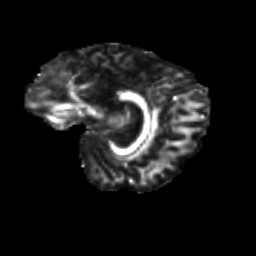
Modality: FA
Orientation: sagittal
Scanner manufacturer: siemens
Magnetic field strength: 3 T
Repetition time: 9.2 s
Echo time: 0.084 s